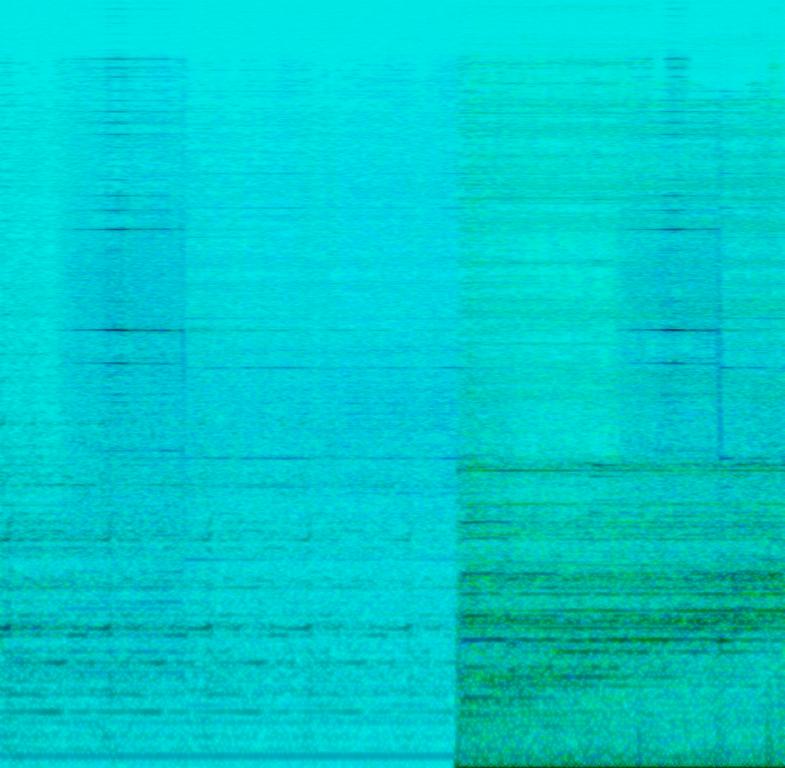
The low quality recording features short repetitive synth hits located in the right channel, buzzy sounds in the left channel of the stereo image and deep synth hits in the middle. It sounds intense and suspenseful, like background music for a video game.